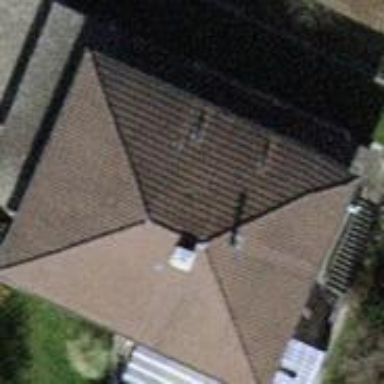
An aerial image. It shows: House with hipped roof.